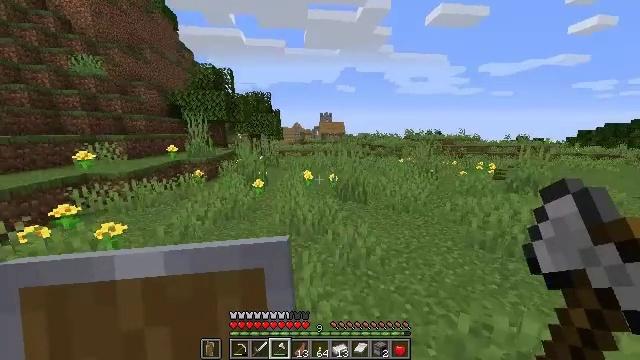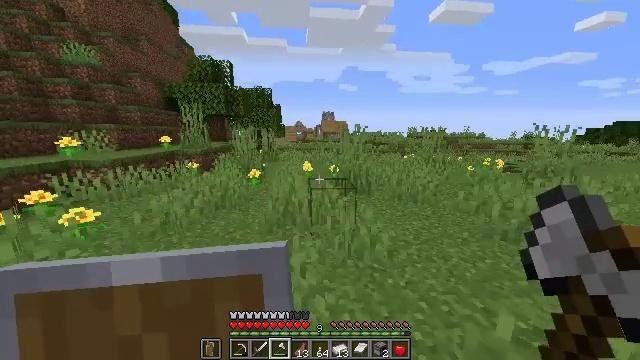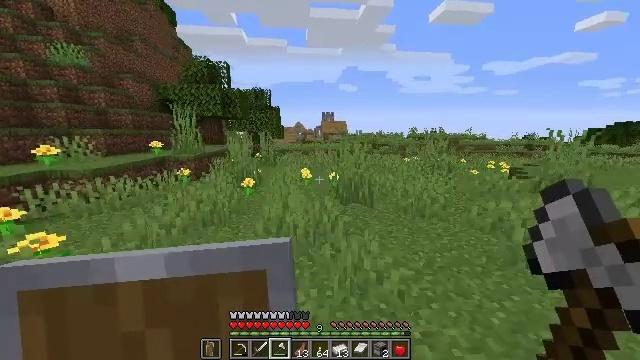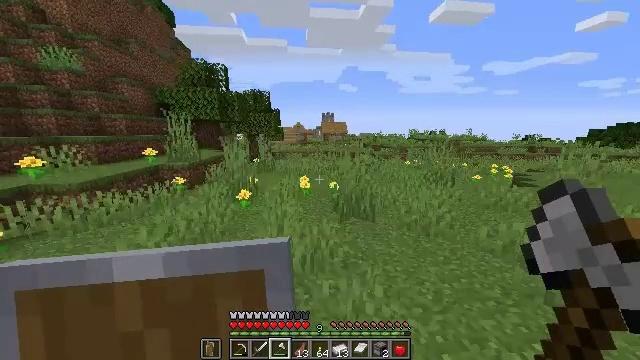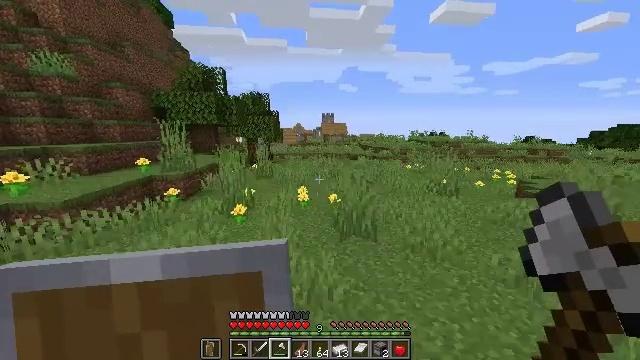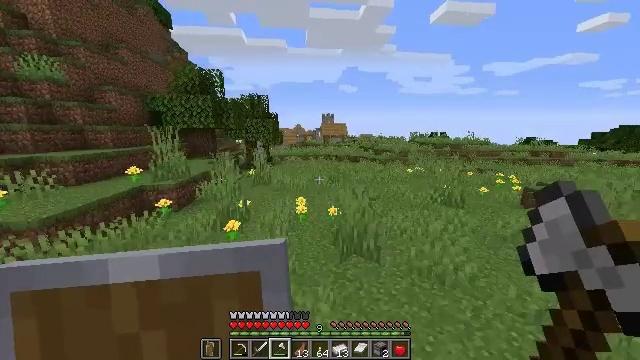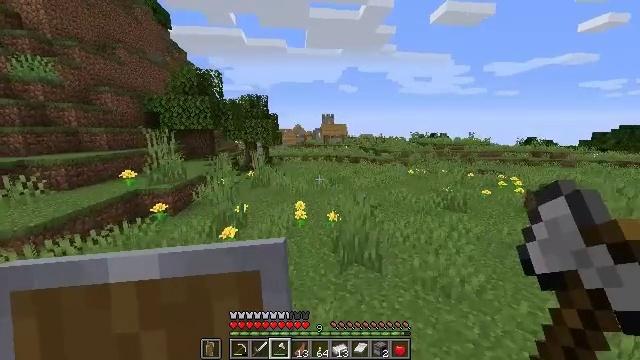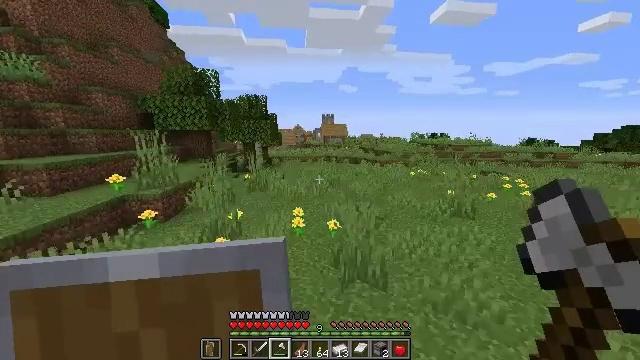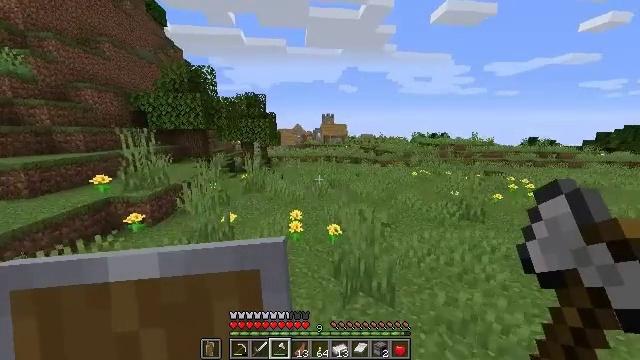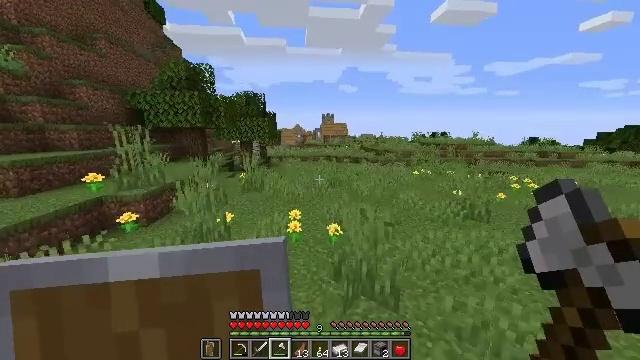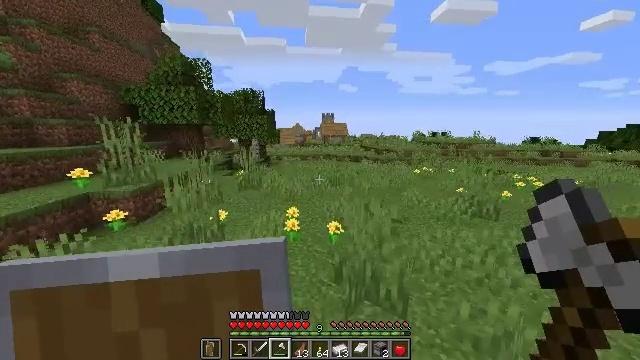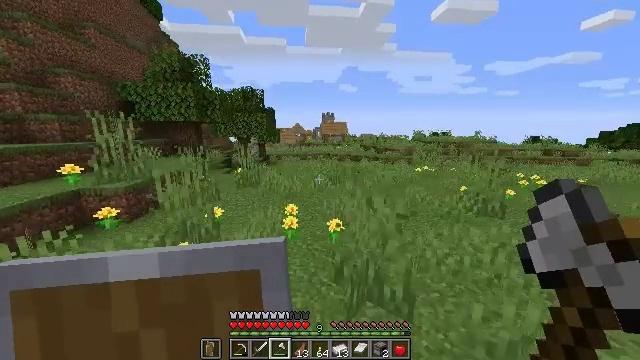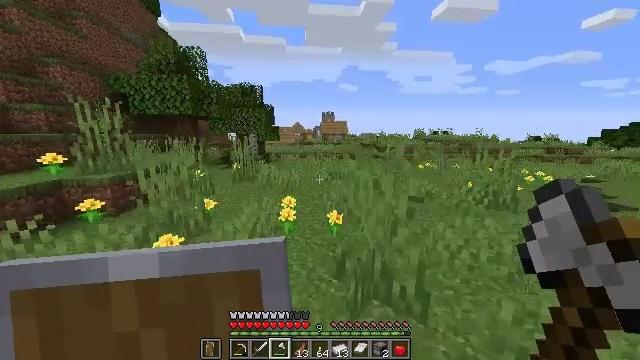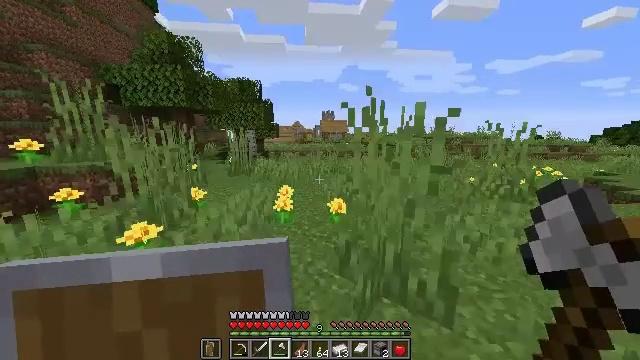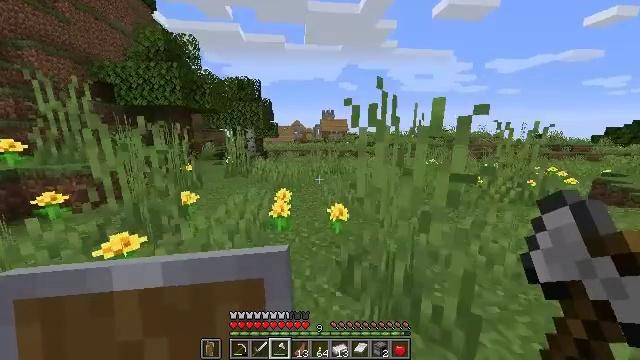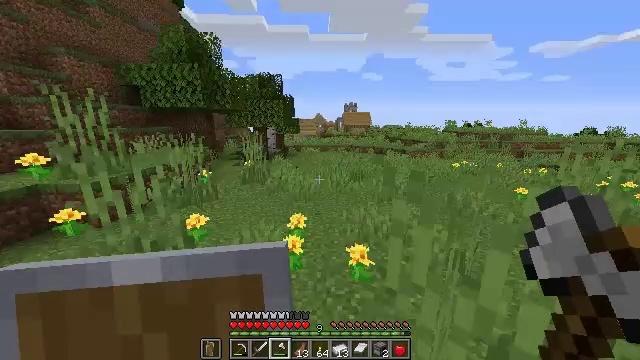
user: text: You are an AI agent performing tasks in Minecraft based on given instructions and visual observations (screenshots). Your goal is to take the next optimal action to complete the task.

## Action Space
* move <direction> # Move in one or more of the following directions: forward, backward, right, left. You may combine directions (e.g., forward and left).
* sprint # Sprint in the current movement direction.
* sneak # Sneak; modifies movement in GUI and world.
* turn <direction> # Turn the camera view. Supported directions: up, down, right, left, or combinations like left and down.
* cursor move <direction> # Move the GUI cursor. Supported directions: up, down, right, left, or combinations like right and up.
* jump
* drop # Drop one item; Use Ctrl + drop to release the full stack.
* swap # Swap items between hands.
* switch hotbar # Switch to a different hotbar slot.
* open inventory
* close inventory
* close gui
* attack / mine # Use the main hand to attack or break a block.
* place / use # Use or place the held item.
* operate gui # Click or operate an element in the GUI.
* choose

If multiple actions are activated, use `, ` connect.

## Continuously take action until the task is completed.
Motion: motion action
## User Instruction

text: Gather the ladder by attacking it.
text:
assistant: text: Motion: move forward, jump
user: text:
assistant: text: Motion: move forward, jump
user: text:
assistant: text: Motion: move forward, jump
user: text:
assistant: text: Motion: move forward, jump
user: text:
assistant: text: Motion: move forward, jump
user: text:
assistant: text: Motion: move forward, jump
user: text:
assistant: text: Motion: move forward, jump
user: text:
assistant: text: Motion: move forward, jump
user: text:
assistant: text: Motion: move forward, jump
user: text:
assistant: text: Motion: move forward, jump
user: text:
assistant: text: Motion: move forward, jump
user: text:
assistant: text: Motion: move forward, jump
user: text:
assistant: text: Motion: move forward, jump
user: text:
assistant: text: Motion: move forward, jump
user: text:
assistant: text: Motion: move forward, turn left and down, jump
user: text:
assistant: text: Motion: move forward, turn left, jump
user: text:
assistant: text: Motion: move forward, jump
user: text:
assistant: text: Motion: move forward, jump
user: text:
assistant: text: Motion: move forward, jump
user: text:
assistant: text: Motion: move forward, jump
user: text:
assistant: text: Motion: move forward, jump
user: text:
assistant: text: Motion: move forward, jump
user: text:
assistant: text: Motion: move forward, jump
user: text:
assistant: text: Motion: move forward, jump
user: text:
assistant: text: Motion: move forward, jump
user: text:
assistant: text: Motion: move forward, jump
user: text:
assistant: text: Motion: move forward, jump
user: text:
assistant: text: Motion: move forward, jump
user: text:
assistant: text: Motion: move forward, jump
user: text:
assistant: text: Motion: move forward, turn right and up, jump